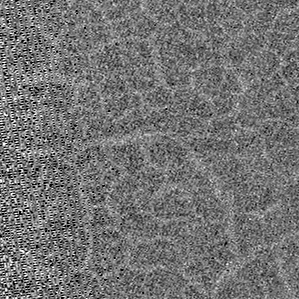
Label: frost